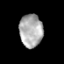
Tissue: prostate
Cell type: T cells
Senescence score: 0.3106
Nuclear area (px): 749
Mean DAPI intensity: 172.178